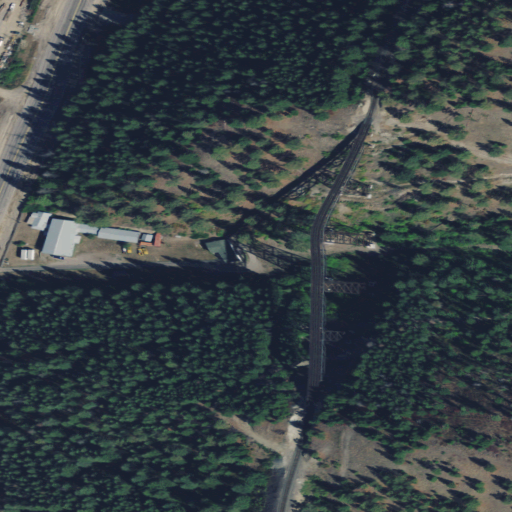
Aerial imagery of valley in Montana named Marent Gulch containing evergreen forest, shrub, medium intensity development, low intensity development, open development, and grassland